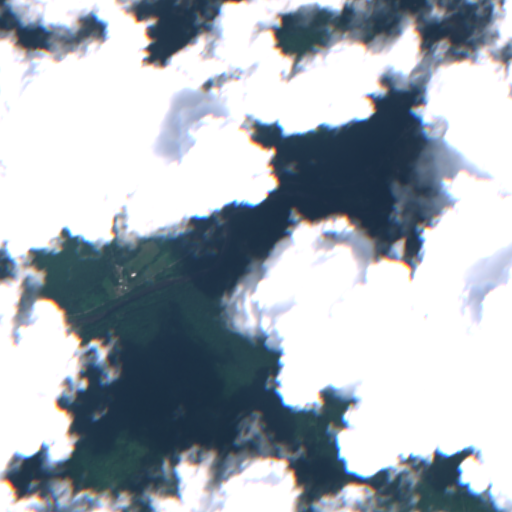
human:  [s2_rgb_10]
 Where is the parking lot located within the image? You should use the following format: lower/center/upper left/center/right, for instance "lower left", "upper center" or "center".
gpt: The parking lot is located in the upper left of the image.
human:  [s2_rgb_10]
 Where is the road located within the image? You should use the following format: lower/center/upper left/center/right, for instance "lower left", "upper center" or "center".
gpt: There is no road in the image.